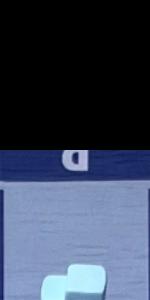
Label: Empty